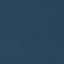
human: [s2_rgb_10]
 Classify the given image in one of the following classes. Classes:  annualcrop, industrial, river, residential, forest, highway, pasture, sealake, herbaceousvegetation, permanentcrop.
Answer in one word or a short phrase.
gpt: SeaLake